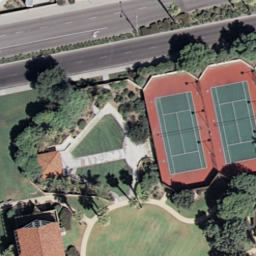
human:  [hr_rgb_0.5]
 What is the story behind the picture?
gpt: tennis court